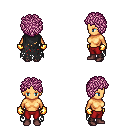
a pixel art fantasy rpg character, female body template, human, tanned skin, black tattered cape, red pants, pink curly afro hairstyle, gold gloves, maroon shoes, four views (front, back, left, right), 2x2 character sprite sheet, small pixel art, hard edges, no anti-aliasing